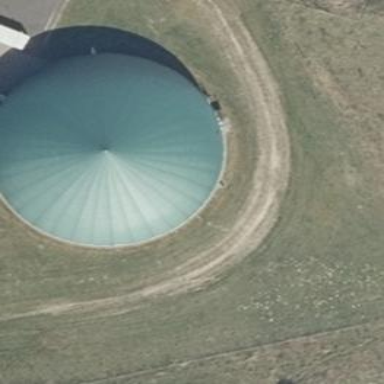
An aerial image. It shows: Building with storage tank.